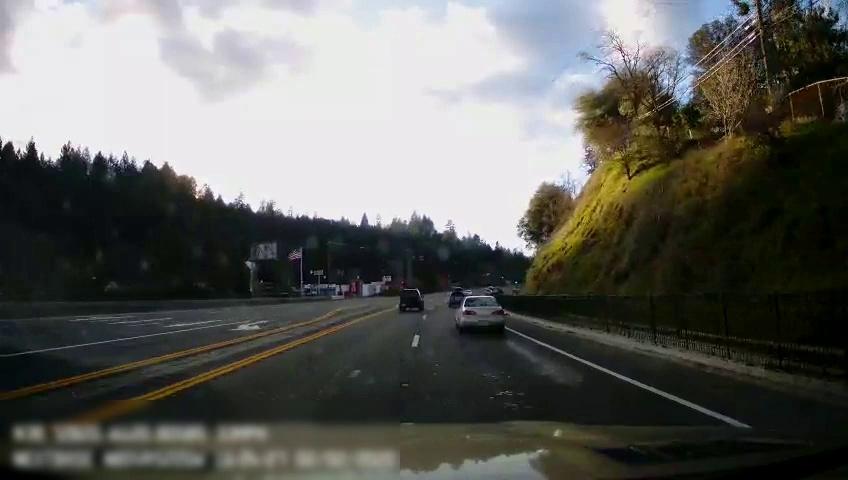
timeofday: Day
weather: Sunny
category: Drivable Space
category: Vehicles | Car
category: Vehicles | SUV
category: Vehicles | SUV
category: Lanes | Current Lane
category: Lanes | Alternate Lane
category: Lanes | Current Lane
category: Lanes | Opposite Lane
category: Lanes | Opposite Lane
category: Lanes | Opposite Lane
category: Lanes | Opposite Lane
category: Lanes | Opposite Lane
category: Lanes | Opposite Lane
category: Lanes | Opposite Lane